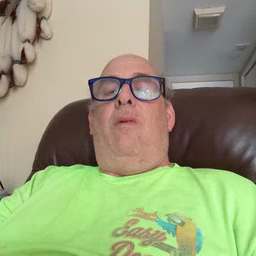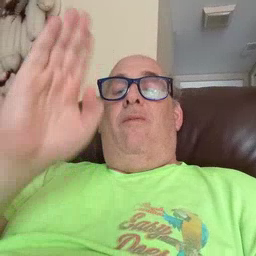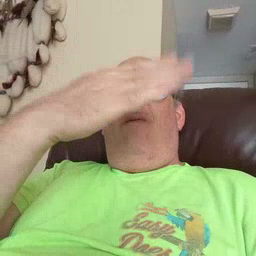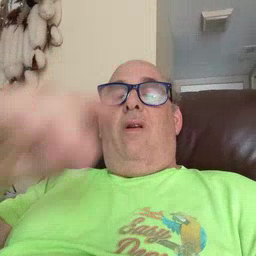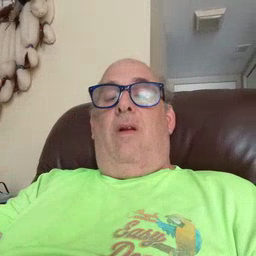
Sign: flag